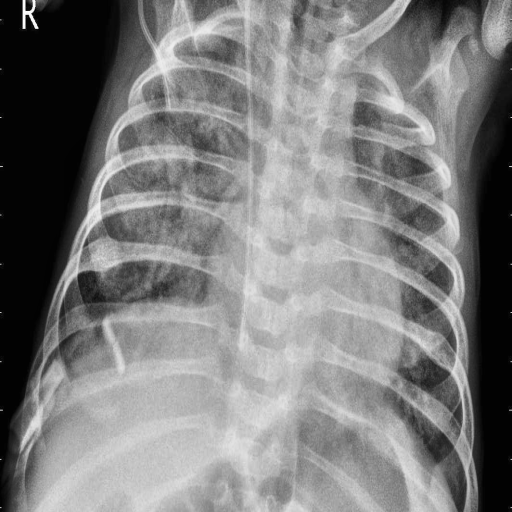
Finding: PNEUMONIA